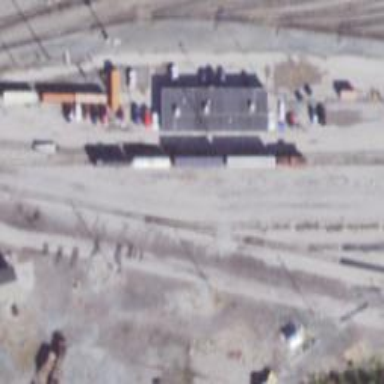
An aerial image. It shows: Railway yard.